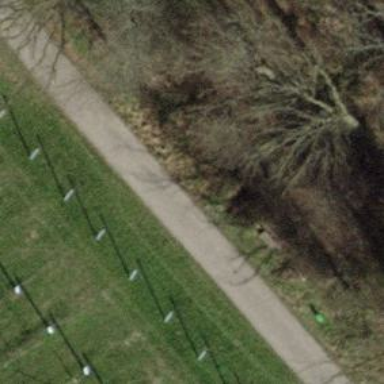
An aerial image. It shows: Bench.